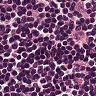
Metastatic tissue present: no